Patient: sex M, age 57
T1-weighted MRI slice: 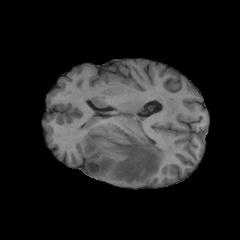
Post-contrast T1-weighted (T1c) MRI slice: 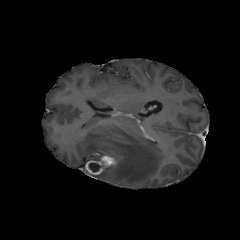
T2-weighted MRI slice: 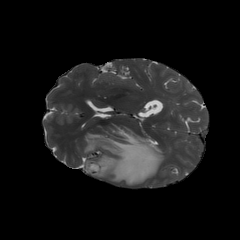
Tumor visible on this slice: yes
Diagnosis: Glioblastoma, IDH-wildtype
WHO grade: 4